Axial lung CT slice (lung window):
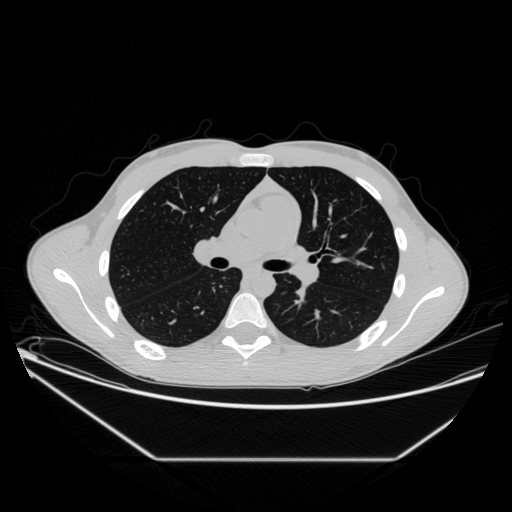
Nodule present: no